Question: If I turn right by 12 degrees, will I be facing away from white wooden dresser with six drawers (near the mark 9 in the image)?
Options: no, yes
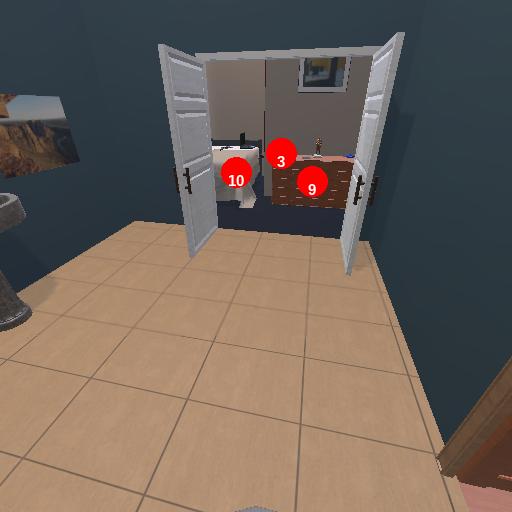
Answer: no